Question: By error I disabled use auto layout in my storyboard and when I want to re enable it again the Xcode crashes. I need help please! It's very important....
The error is:
'''
Process: Xcode [315]
Path: /Applications/Xcode.app/Contents/MacOS/Xcode
Identifier: com.apple.dt.Xcode
Version: 5.0.2 (3335.32)
Build Info: IDEApplication-3335032000000000~4
App Item ID: 497799835
App External ID: 106632651
Code Type: X86-64 (Native)
Parent Process: launchd [133]
User ID: 502
Date/Time: 2014-01-27 08:33:35.371 +0100
OS Version: Mac OS X 10.8.5 (12F45)
Report Version: 10
Interval Since Last Report: 2942 sec
Crashes Since Last Report: 12
Per-App Interval Since Last Report: 2564 sec
Per-App Crashes Since Last Report: 12
Anonymous UUID: 24878C32-E46C-C700-0F6F-8B0D08B0549F
Crashed Thread: 0 Dispatch queue: com.apple.main-thread
Exception Type: EXC_CRASH (SIGABRT)
Exception Codes: 0x0000000000000000, 0x0000000000000000
Application Specific Information:
Sending userDidChangeValue: to <IDEInspectorBooleanProperty: 0x7fec6f13dcd0> from <NSButton: 0x7fec6f09da40>
ProductBuildVersion: 5A3005
ASSERTION FAILURE in /SourceCache/IDEInterfaceBuilderCocoaTouch/IDEInterfaceBuilderCocoaTouch-3747/IBPlugin/Utilities/IBObjectMarshalling.m:670
Details: Failed to run one shot request for IBUIDatePicker, IBUIImageView, IBUITabBar, IBUITabBarItem, IBUITableView, IBUIView, IBUIViewController, and IBUIViewControllerAutolayoutGuide.
Interface Builder encountered an error communicating with the iOS Simulator. If you choose to file a crash report or radar for this issue, please check Console.app for crash reports for "Interface Builder Cocoa Touch Tool" and include their content in your crash report.
Exception name: NSInternalInconsistencyException
Exception reason: UITableView dataSource is not set
'''
The error is larger, but I can't add much code.
An image to my Xcode:

I re-installed Xcode again, but the same problem.
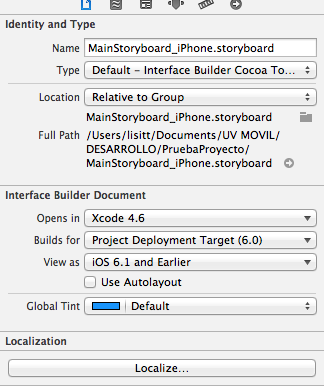
Answer: Finally I solved it taking an old version of my storyboard and coping (cmd+c) the new viewcontrollers, and when I copy to the old storyboard this viewcontroller have "use auto layout" enabled. It's a bad solution (but faster). In my opinion this problem is an important Xcode bug.